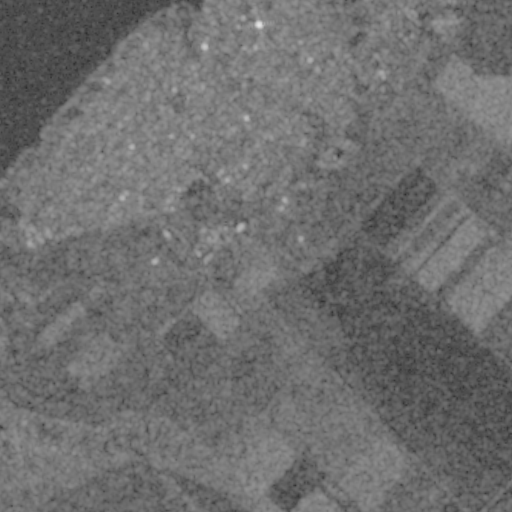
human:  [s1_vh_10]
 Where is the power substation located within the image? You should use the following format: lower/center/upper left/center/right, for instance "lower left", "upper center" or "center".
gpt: The power substation is located in the upper right of the image.
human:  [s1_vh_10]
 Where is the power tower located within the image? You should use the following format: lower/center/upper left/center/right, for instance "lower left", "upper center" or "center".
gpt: The power tower is located in the upper right of the image.
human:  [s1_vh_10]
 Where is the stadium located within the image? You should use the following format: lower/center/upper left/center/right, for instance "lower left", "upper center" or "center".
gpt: The stadium is located in the upper right of the image.
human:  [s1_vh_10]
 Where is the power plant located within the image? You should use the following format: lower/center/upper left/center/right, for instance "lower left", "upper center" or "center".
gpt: There is no power plant in the image.

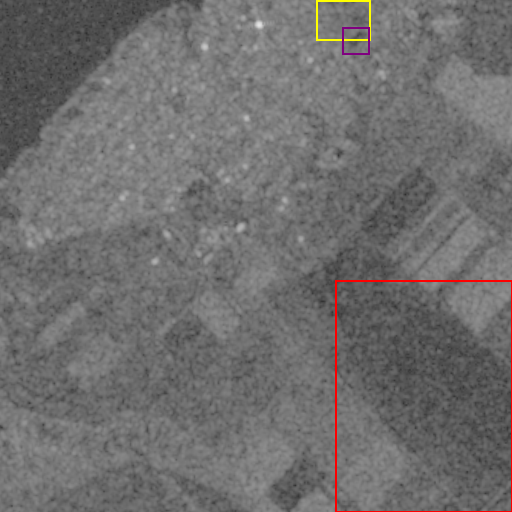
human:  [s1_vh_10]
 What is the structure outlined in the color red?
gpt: The structure outlined in red is a crop field.
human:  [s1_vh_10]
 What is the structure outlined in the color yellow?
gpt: The structure outlined in yellow is a park.
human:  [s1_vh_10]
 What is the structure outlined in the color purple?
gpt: The structure outlined in purple is a stadium.
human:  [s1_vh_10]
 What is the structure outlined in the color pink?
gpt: There is no pink outline.